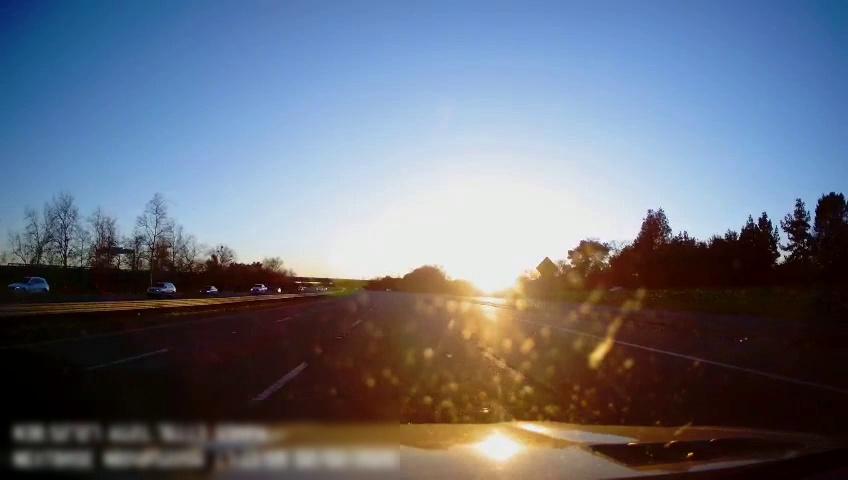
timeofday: Day
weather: Sunny
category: Drivable Space
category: Drivable Space
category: Vehicles | Car
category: Vehicles | SUV
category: Vehicles | SUV
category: Vehicles | Truck
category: Vehicles | Car
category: Lanes | Alternate Lane
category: Lanes | Alternate Lane
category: Lanes | Current Lane
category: Lanes | Current Lane
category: Lanes | Alternate Lane
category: Traffic | Signs